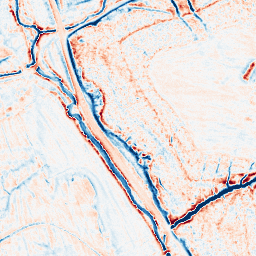
Category: edge_preserving
Decomposition family: anisotropic_diffusion
Decomposition parameters: iterations: 20
kappa: 30
gamma: 0.15
Upsampling method: cubic_catmull_rom
Upsampling parameters: scale: 2
Upsampling scale: 2